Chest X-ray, PA view. Patient: 59 years old, sex M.
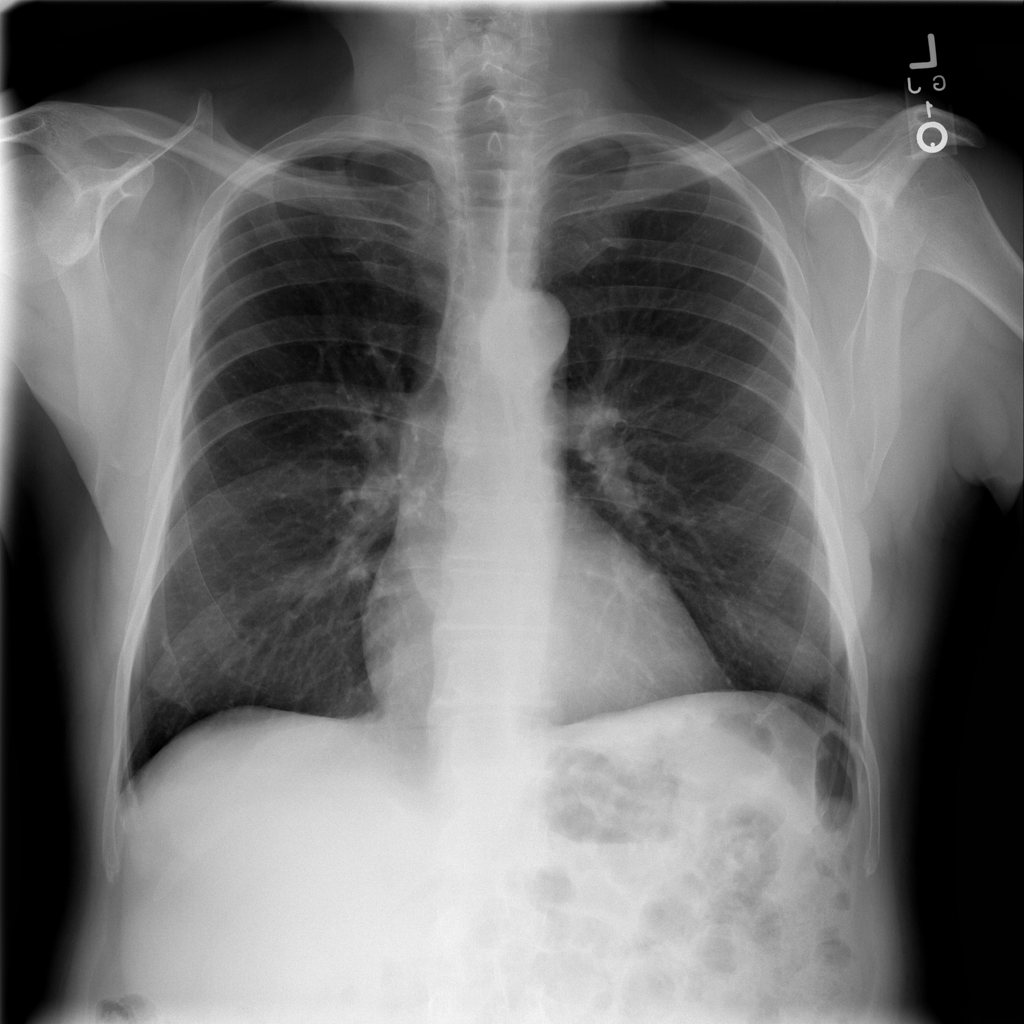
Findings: No Finding